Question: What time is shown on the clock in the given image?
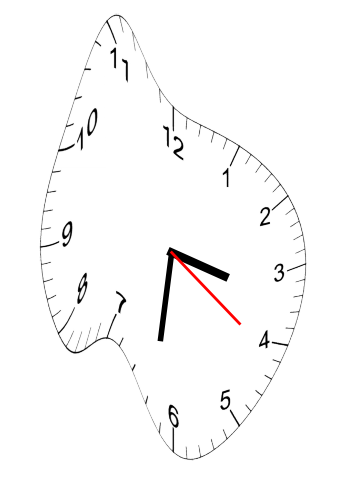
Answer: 03:31:21